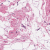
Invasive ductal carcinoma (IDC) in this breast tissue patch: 0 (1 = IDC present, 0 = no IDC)